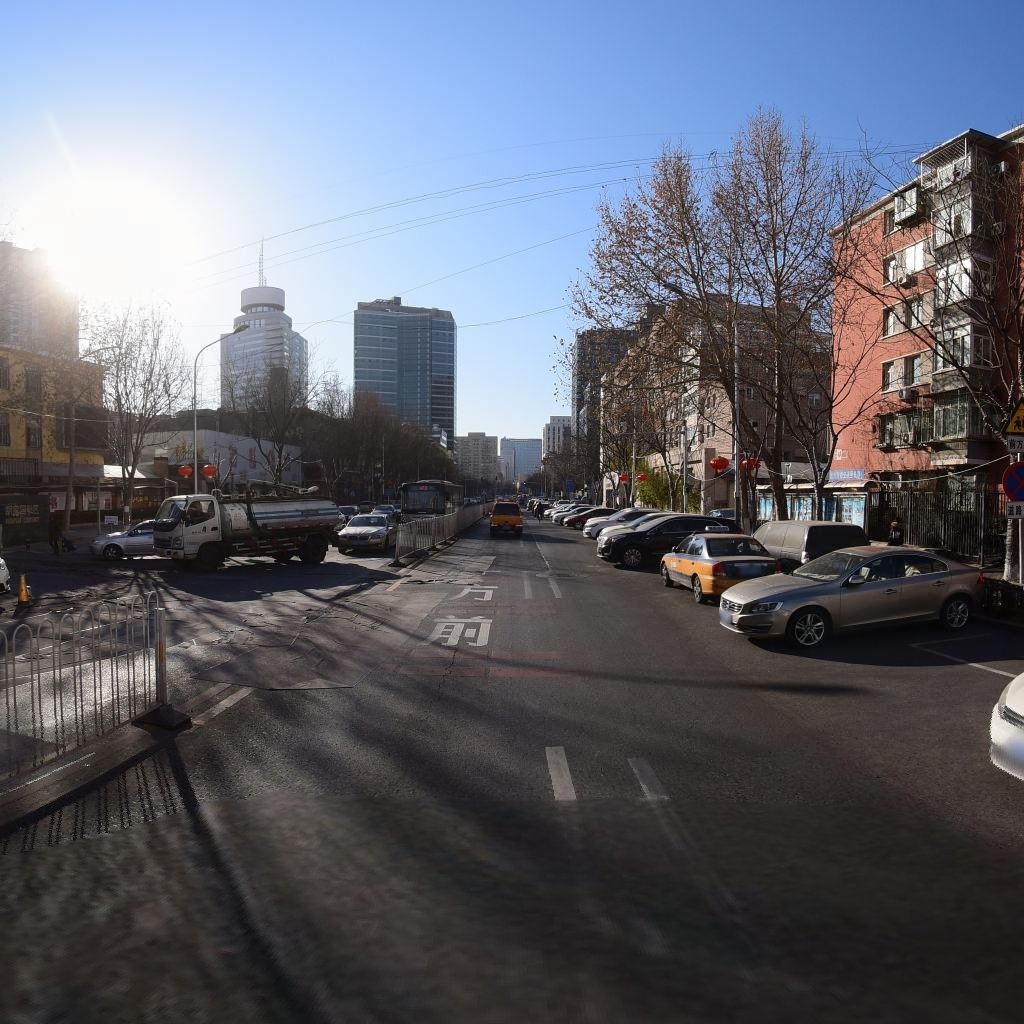
Region: Dongcheng
Road damage annotations: longitudinal crack